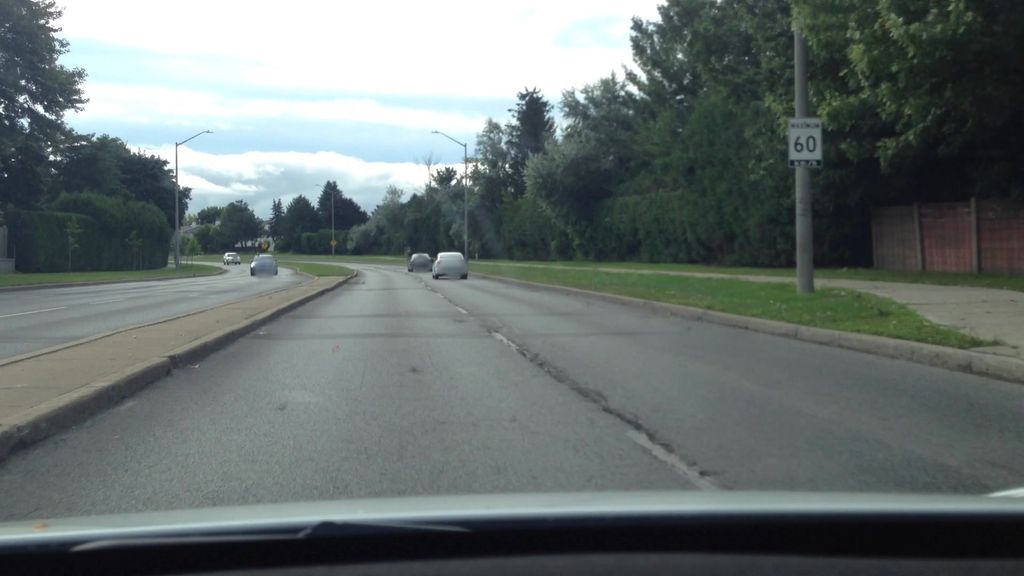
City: ottawa-gatineau